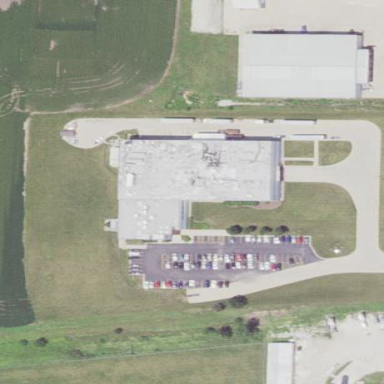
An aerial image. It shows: Factory building.